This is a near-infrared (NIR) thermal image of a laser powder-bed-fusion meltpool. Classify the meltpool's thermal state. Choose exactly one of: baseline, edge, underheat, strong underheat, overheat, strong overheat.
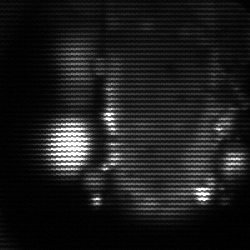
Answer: strong underheat